Question: I have a table like this:

I want to to do something like this:
'''
select * from stat_tps Where min_date ='2013-06-12'
'''
but the problem as you see the min_date is datetime format, so I have to provide the hh:mm:s part. I was wondering if there is any way that I can apply my query without specifying the hours-minutes and seconds?
thanks..
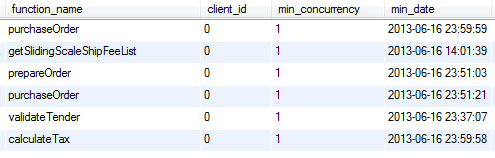
Answer: Use the 'DATE()' function:
'''
SELECT * FROM stat_tps WHERE DATE(min_date) ='2013-06-12'
'''